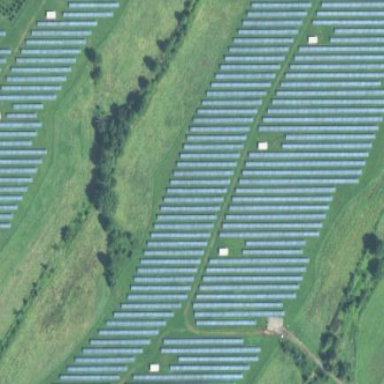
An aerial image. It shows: Solar power plant utilizing photovoltaic technology.